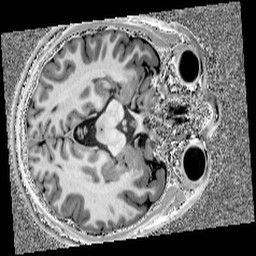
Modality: T1w
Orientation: axial
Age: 28
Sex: male
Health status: healthy
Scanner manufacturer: siemens
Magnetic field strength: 7 T
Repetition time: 4.3 s
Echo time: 0.00227 s